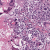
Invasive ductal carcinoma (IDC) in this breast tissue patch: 0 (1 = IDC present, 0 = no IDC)